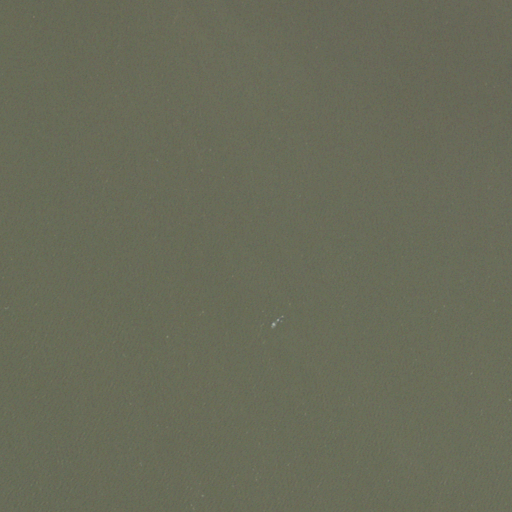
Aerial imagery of island in Louisiana named Bosco Island containing only open water